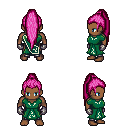
a pixel art fantasy rpg character, male body template, human, dark skin, sash dress, metal pants, pink extra-long topknot hairstyle, metal gloves, four views (front, back, left, right), 2x2 character sprite sheet, small pixel art, hard edges, no anti-aliasing